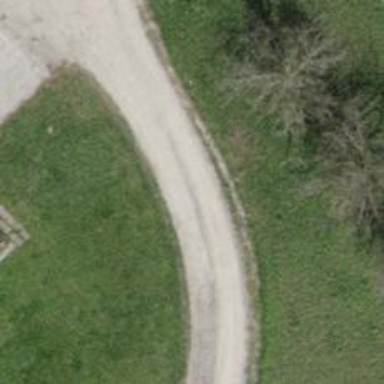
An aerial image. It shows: Gravel track with grade 2 tracktype.